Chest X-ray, PA view. Patient: 42 years old, sex F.
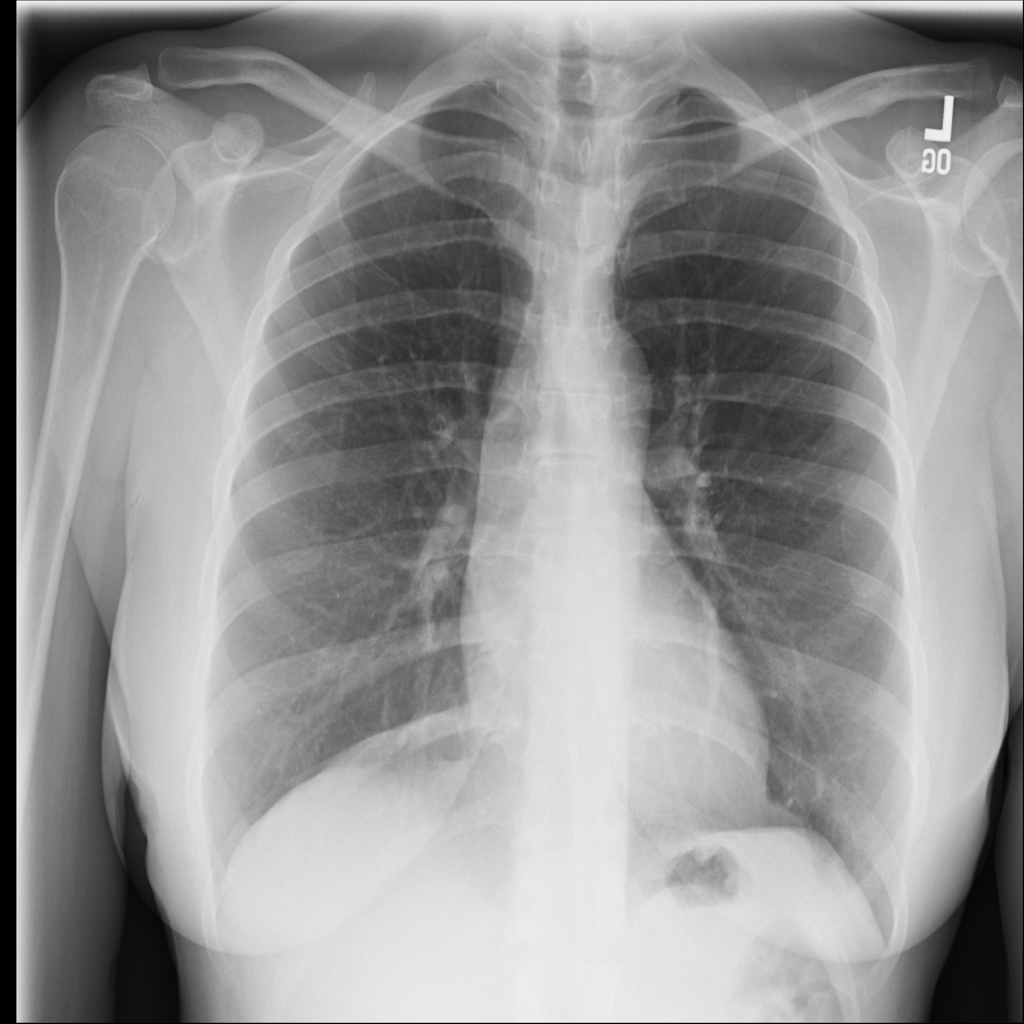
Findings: No Finding